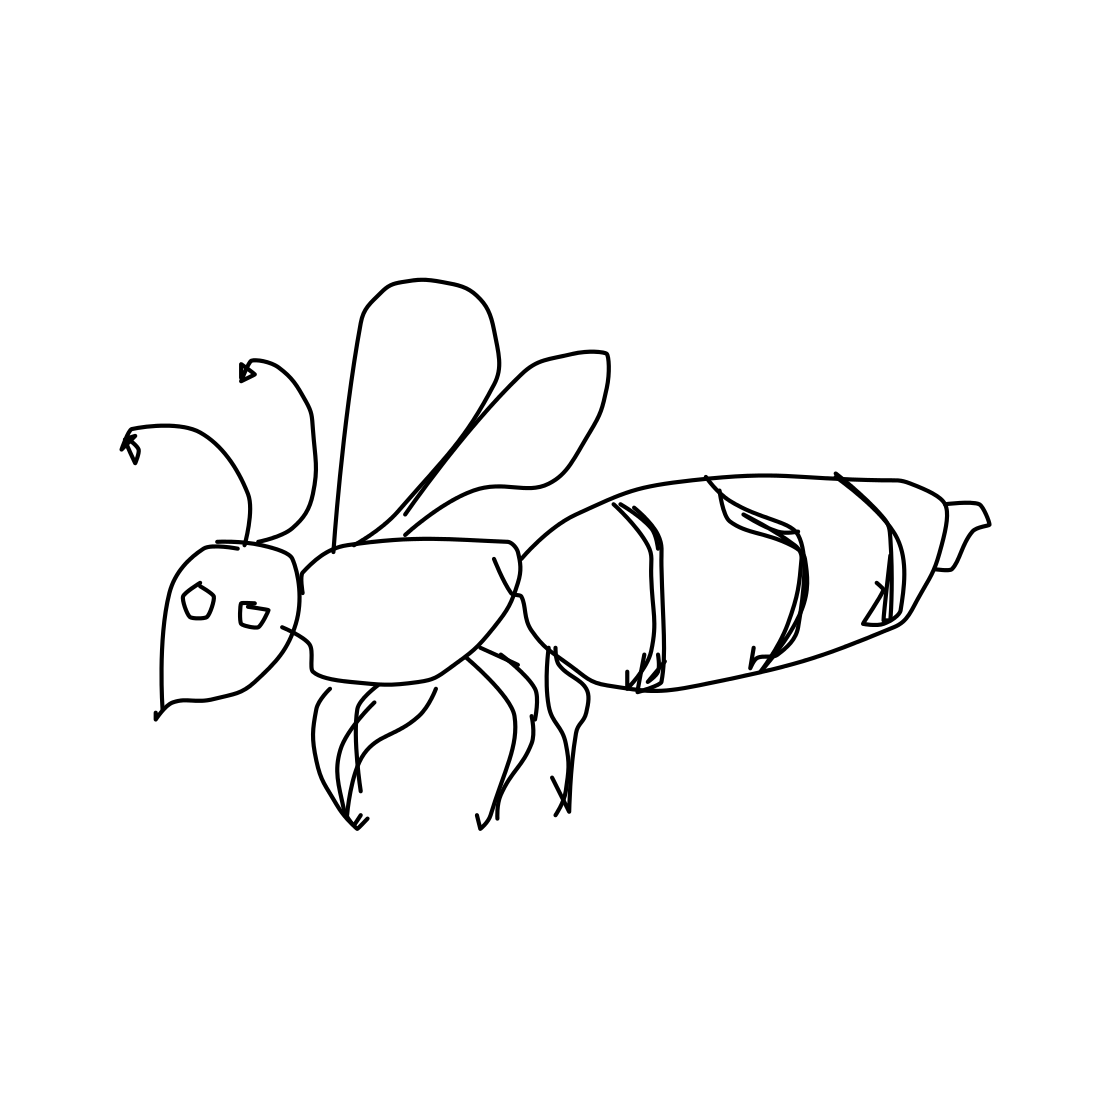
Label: bee